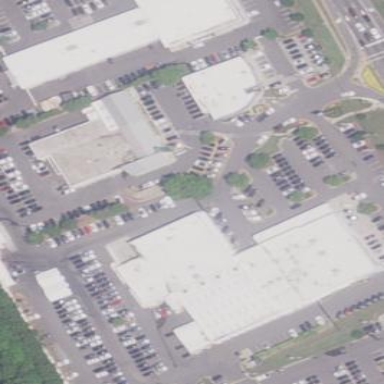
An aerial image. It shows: Building that houses car shop.